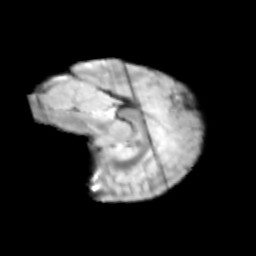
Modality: T2w
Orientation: sagittal
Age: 12
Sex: female
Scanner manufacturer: siemens
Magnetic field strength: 3 T
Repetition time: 3.8 s
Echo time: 0.07 s